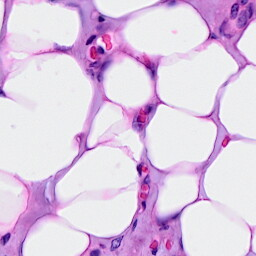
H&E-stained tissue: Breast